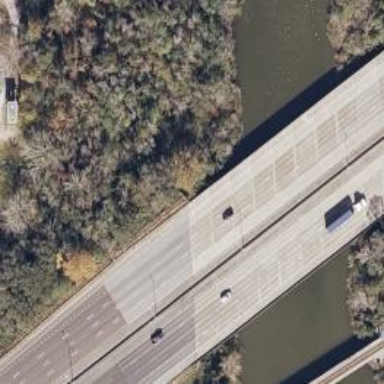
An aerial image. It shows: Bridge over motorway.